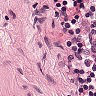
Metastatic tissue present: no